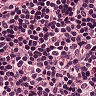
Metastatic tissue present: no